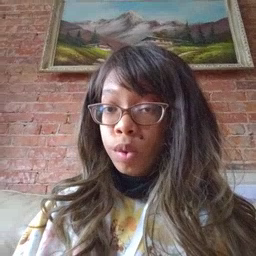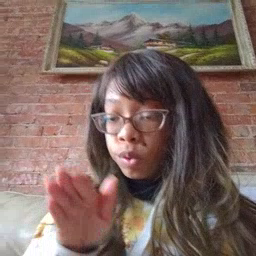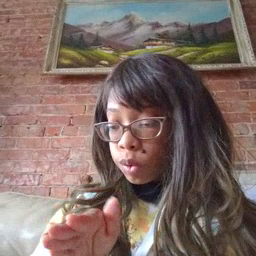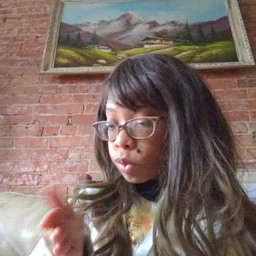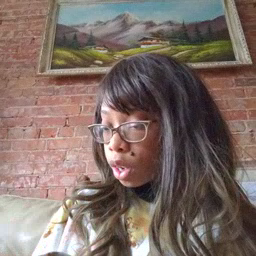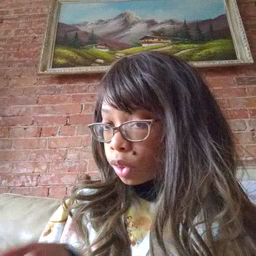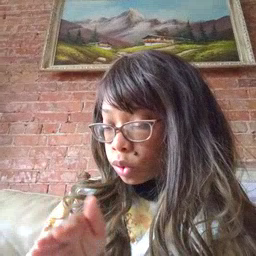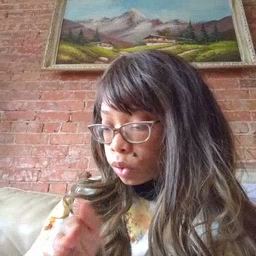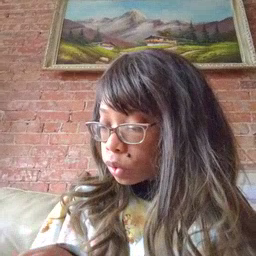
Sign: book